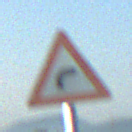
Verkehrszeichen: KurveRechts
Umgebung: Outdoor, Nature
Tageszeit: MorningAfternoon
Wetter: Clear
Licht: Natural
Jahreszeit: NotSpecified
Kontrast: HighContrast